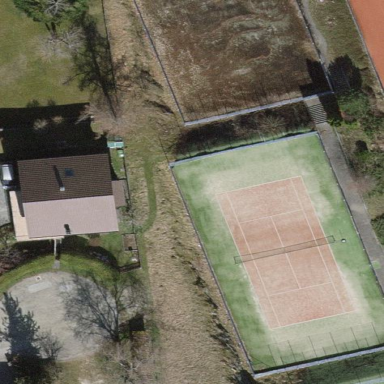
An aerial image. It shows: Tennis court on the leisure land pitch.